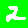
Digit: 2